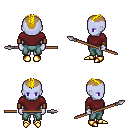
a pixel art fantasy rpg character, female body template, dark elf, purple skin, maroon long-sleeve shirt, teal pants, blonde short mohawk hairstyle, leather bracers, gold boots, spear, four views (front, back, left, right), 2x2 character sprite sheet, small pixel art, hard edges, no anti-aliasing